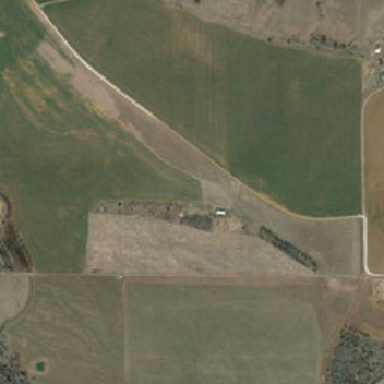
There are several farms s .